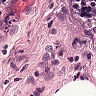
Metastatic tissue present: no